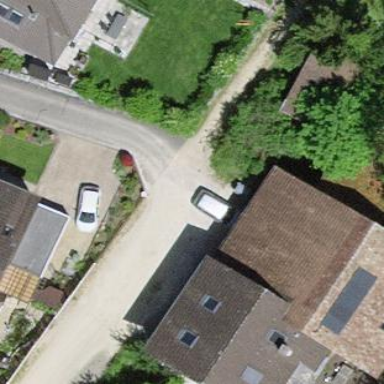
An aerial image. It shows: Detached building.